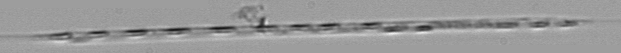
Label: Rhizosolenia